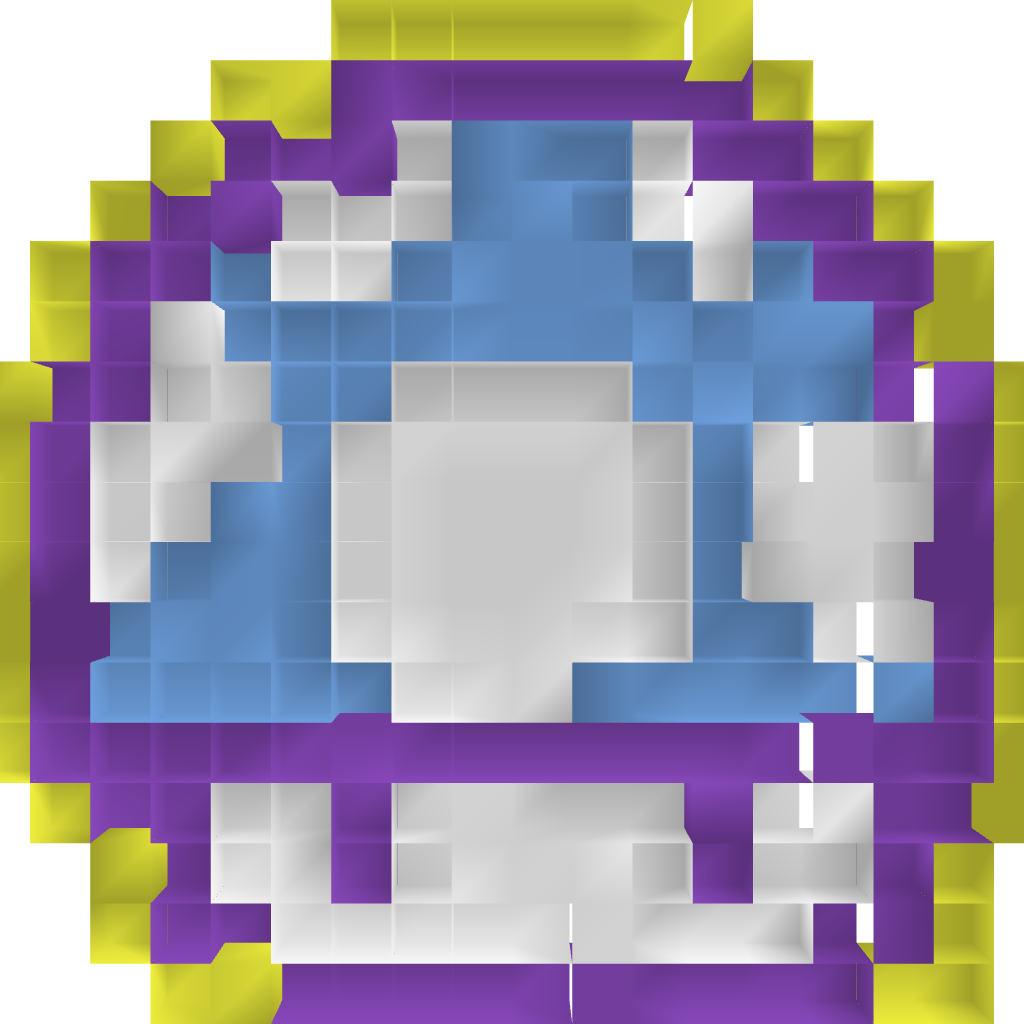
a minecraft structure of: Super Mario Blue Mushroom pixel art